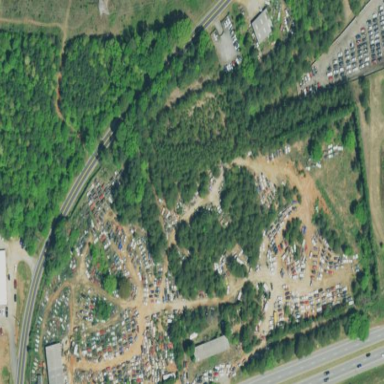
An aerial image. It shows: Industrial area designated as scrap yard.